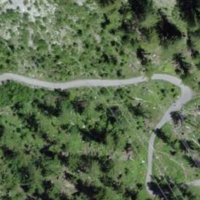
EUNIS habitat code: 43
Species observed at this site:
Ptyonoprogne rupestris
Turdus viscivorus